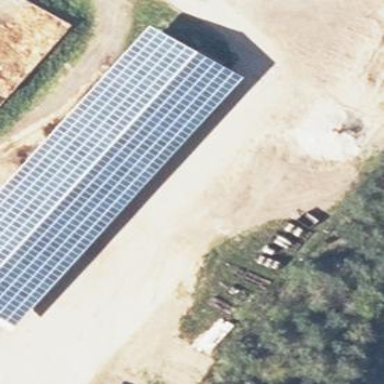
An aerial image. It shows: Solar photovoltaic panel generating electricity. It is small installation located on building.